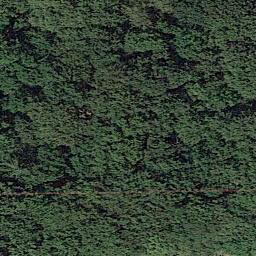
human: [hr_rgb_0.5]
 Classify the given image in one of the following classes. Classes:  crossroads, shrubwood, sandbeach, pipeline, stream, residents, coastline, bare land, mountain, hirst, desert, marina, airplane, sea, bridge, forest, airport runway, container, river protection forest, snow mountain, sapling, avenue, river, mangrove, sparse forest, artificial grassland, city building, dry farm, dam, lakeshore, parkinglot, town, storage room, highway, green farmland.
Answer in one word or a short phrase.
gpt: forest